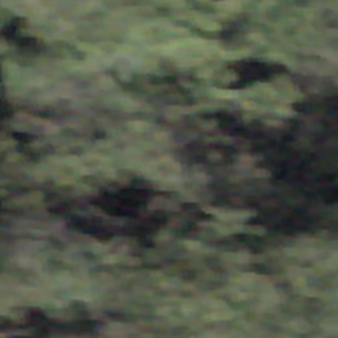
Label: other